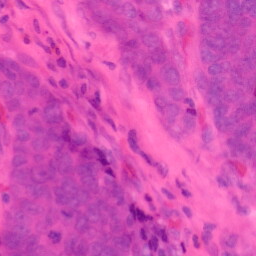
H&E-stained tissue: Colon